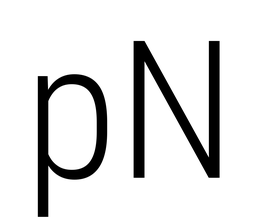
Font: Roboto_Condensed_Light